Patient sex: M
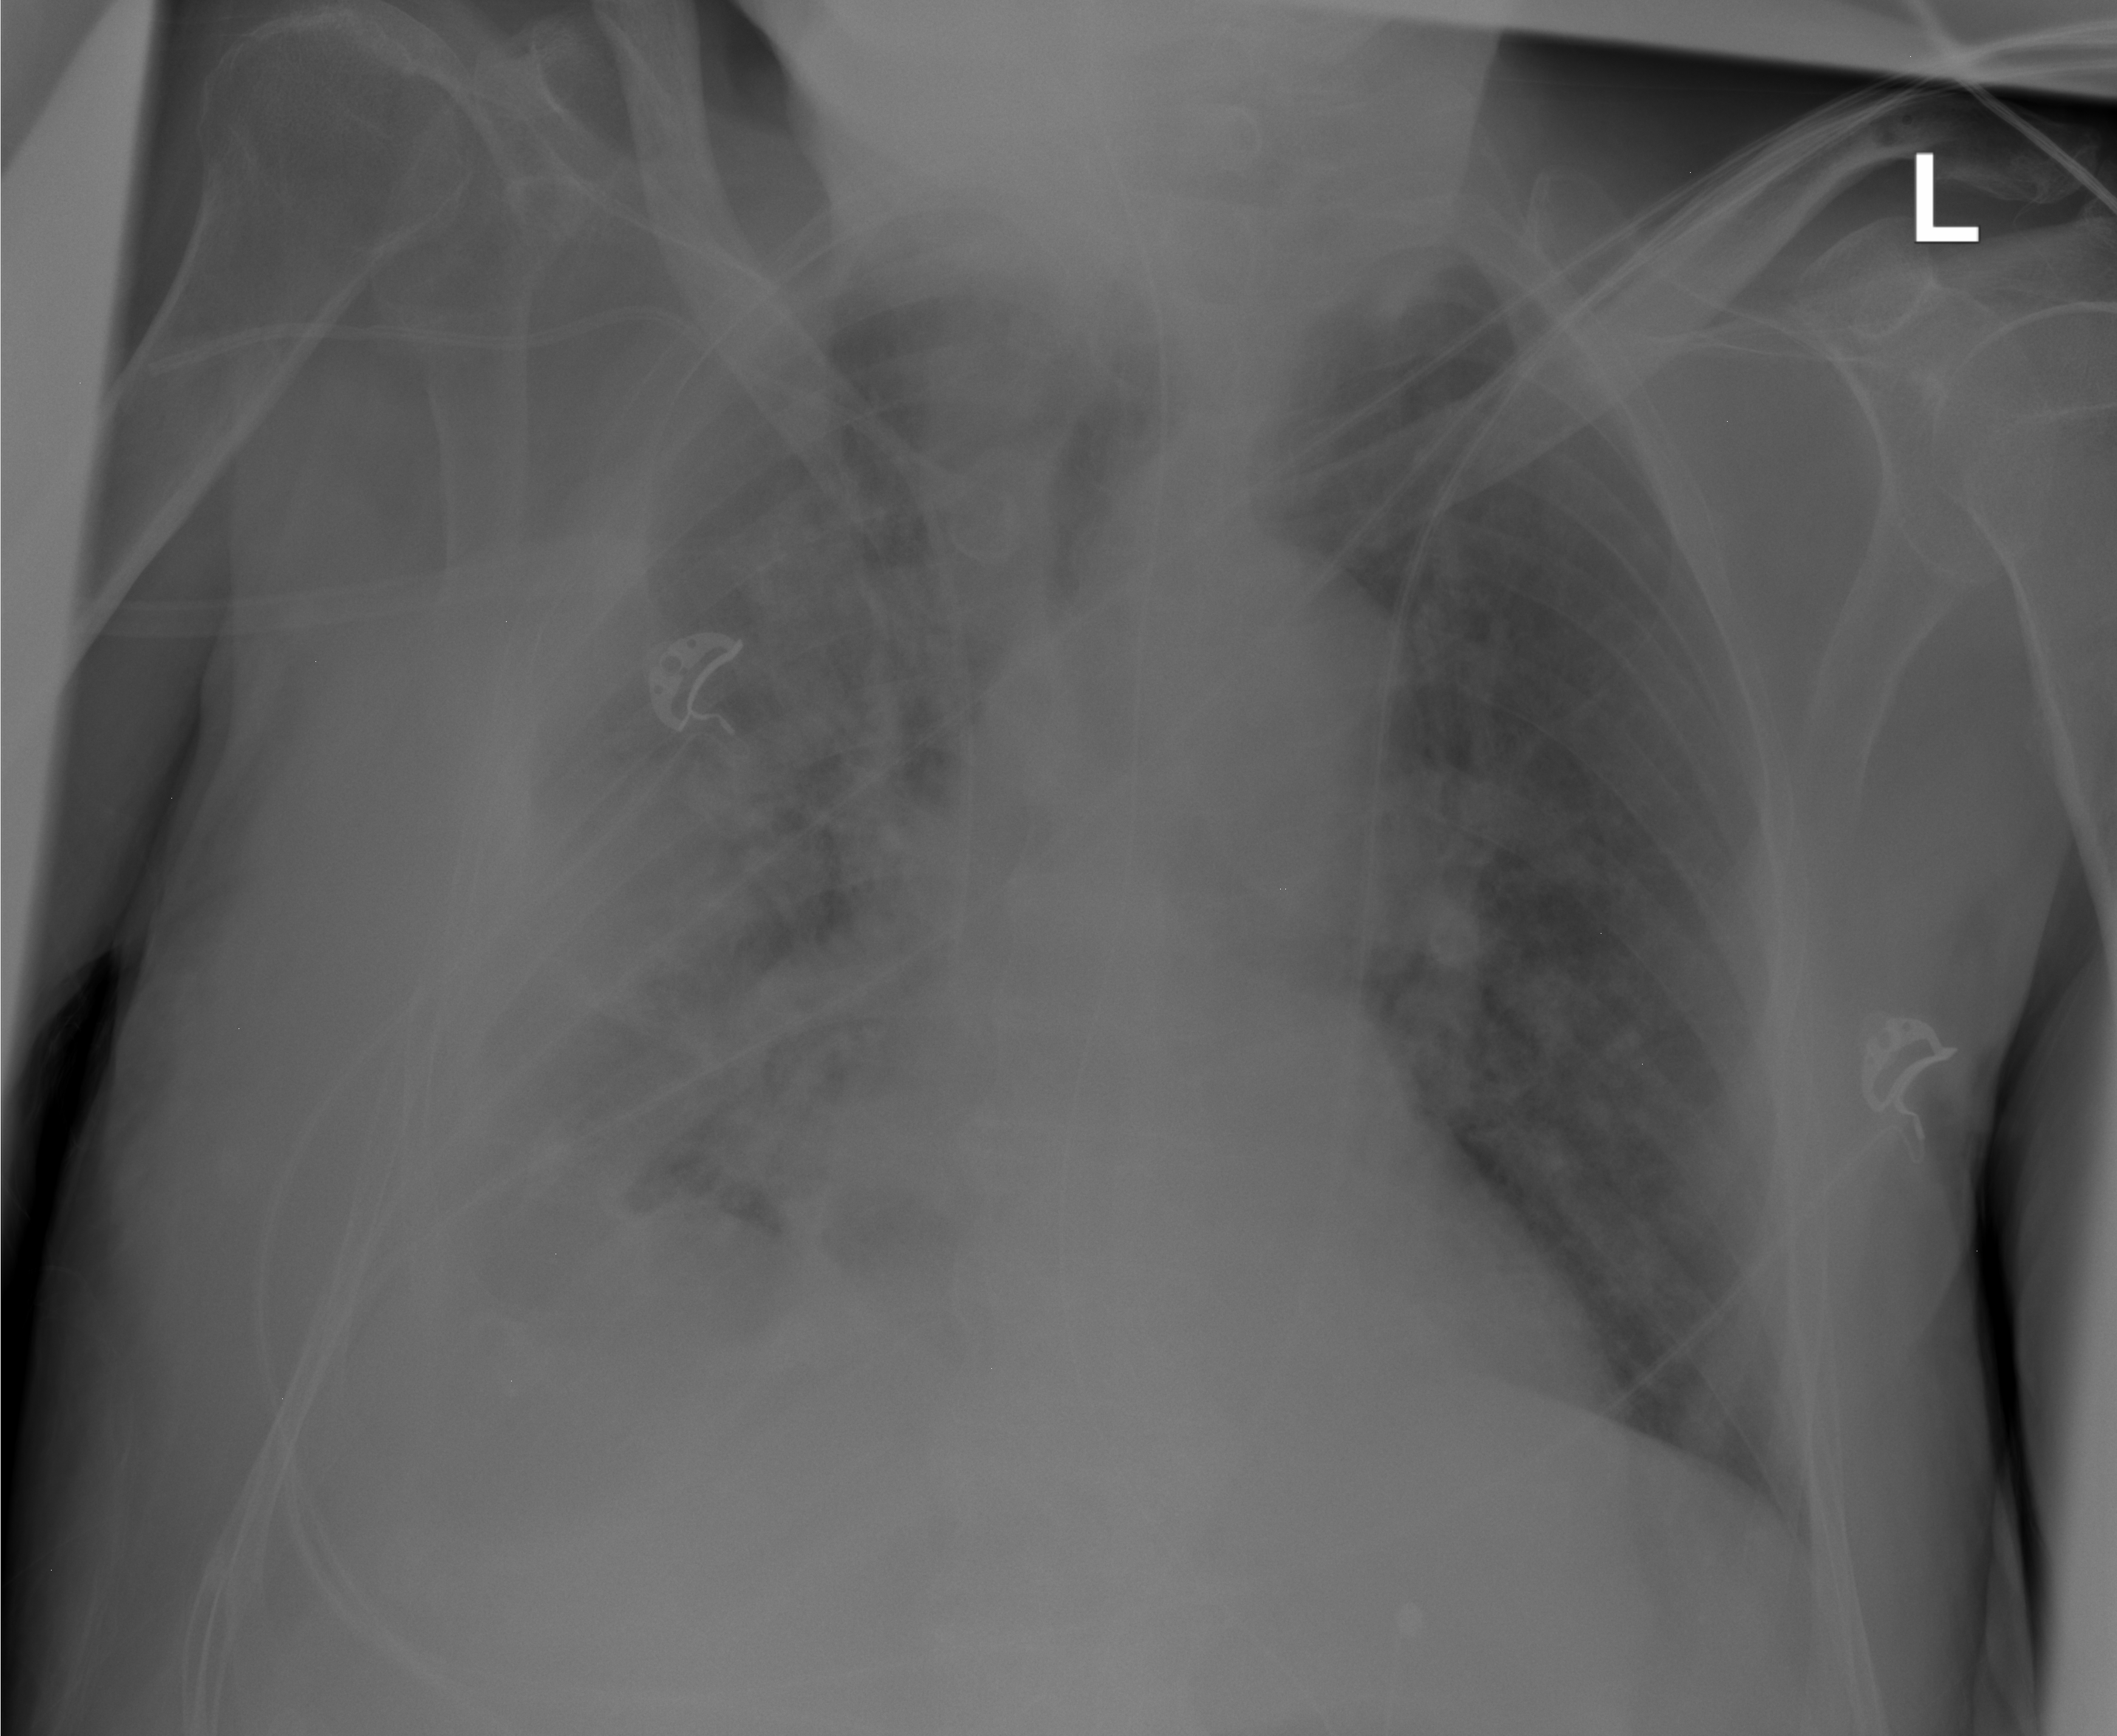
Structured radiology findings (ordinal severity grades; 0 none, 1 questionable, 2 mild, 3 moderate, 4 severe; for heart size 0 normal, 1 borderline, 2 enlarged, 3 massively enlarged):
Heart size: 0
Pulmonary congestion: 2
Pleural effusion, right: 3
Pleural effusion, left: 0
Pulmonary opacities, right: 4
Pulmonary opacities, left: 2
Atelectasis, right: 3
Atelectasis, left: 0